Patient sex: M
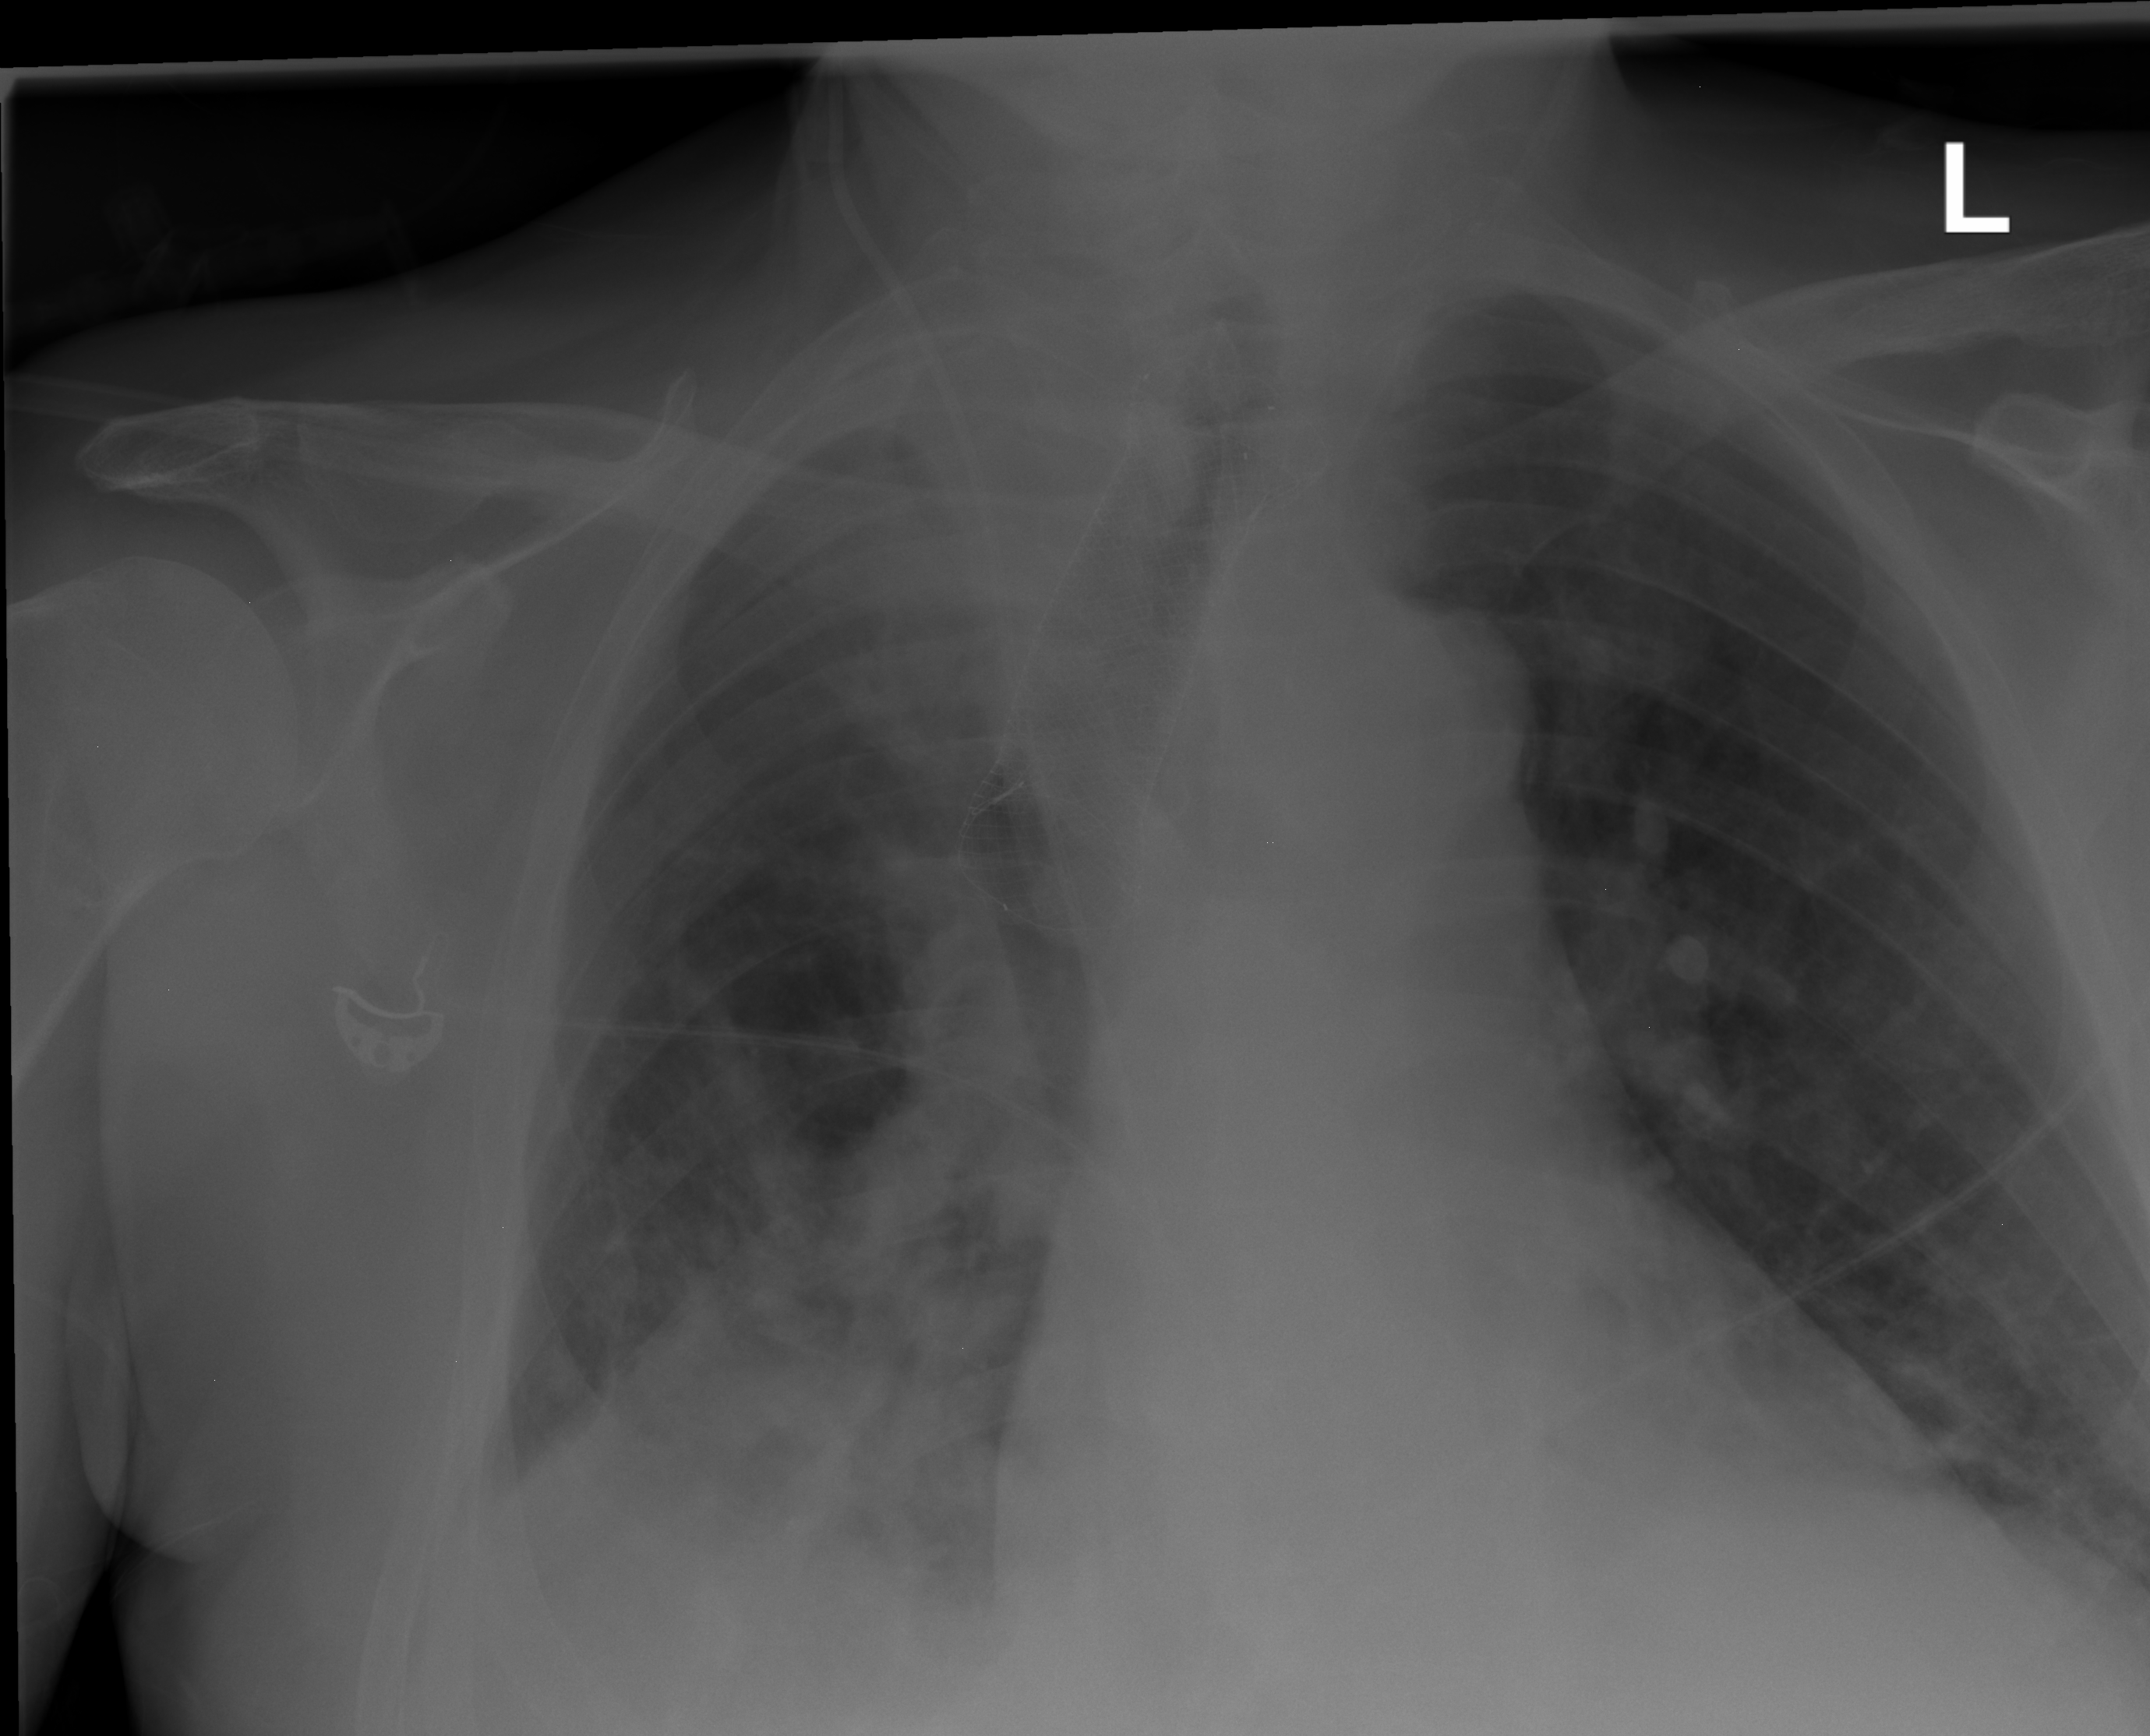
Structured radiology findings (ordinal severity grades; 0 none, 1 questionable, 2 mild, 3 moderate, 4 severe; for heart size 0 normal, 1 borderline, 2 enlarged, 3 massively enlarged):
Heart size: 0
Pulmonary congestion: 0
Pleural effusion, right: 2
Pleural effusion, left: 0
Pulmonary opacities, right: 3
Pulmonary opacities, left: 2
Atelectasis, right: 2
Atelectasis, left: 0